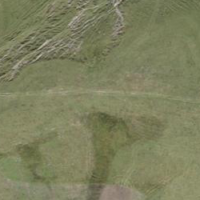
EUNIS habitat code: 23
Species observed at this site:
Crocus vernus